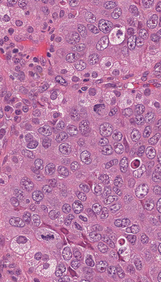
Tumor epithelial tissue: yes
Tumor-associated stroma tissue: no
Normal tissue: no